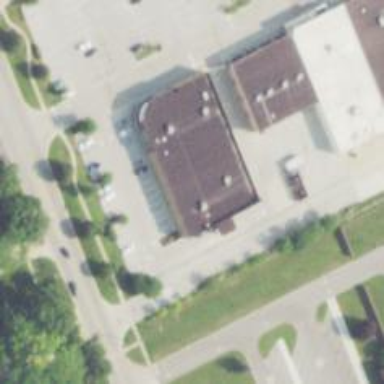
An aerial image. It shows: Building that is pharmacy providing healthcare services.